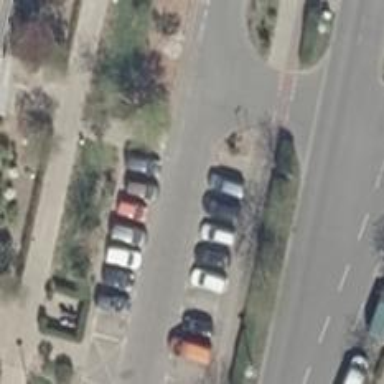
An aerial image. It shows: Concrete footway.